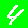
Digit: 4